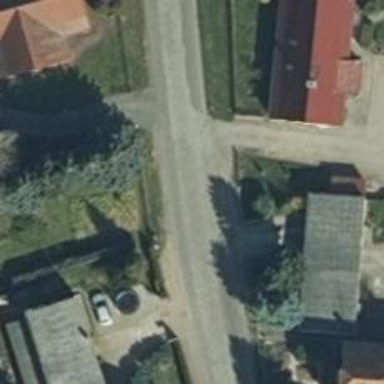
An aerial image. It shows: Tertiary road with no sidewalk.